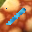
Label: 1